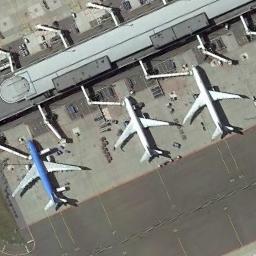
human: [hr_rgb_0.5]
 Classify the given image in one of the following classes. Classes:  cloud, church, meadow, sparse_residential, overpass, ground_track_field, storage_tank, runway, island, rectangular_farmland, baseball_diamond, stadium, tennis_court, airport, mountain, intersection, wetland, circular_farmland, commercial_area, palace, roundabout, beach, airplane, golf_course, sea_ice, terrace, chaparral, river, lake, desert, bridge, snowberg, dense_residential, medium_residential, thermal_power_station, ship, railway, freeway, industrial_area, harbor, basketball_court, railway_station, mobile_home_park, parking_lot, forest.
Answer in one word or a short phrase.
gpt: airplane